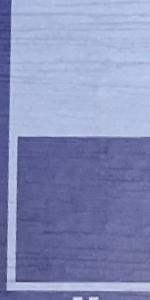
Label: Empty